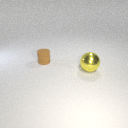
large yellow metal sphere to the right of small brown rubber cylinder